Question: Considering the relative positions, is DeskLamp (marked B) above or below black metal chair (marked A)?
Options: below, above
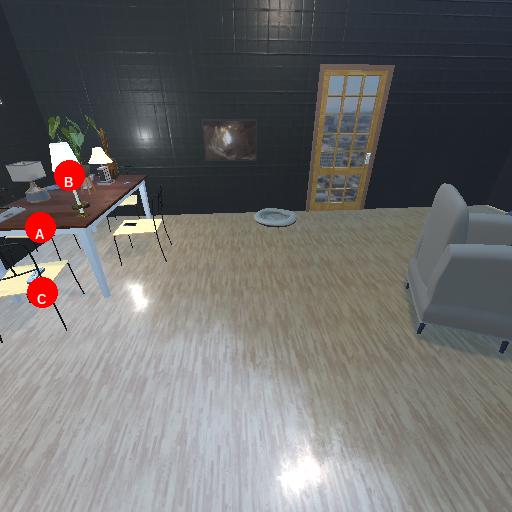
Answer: below